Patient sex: M
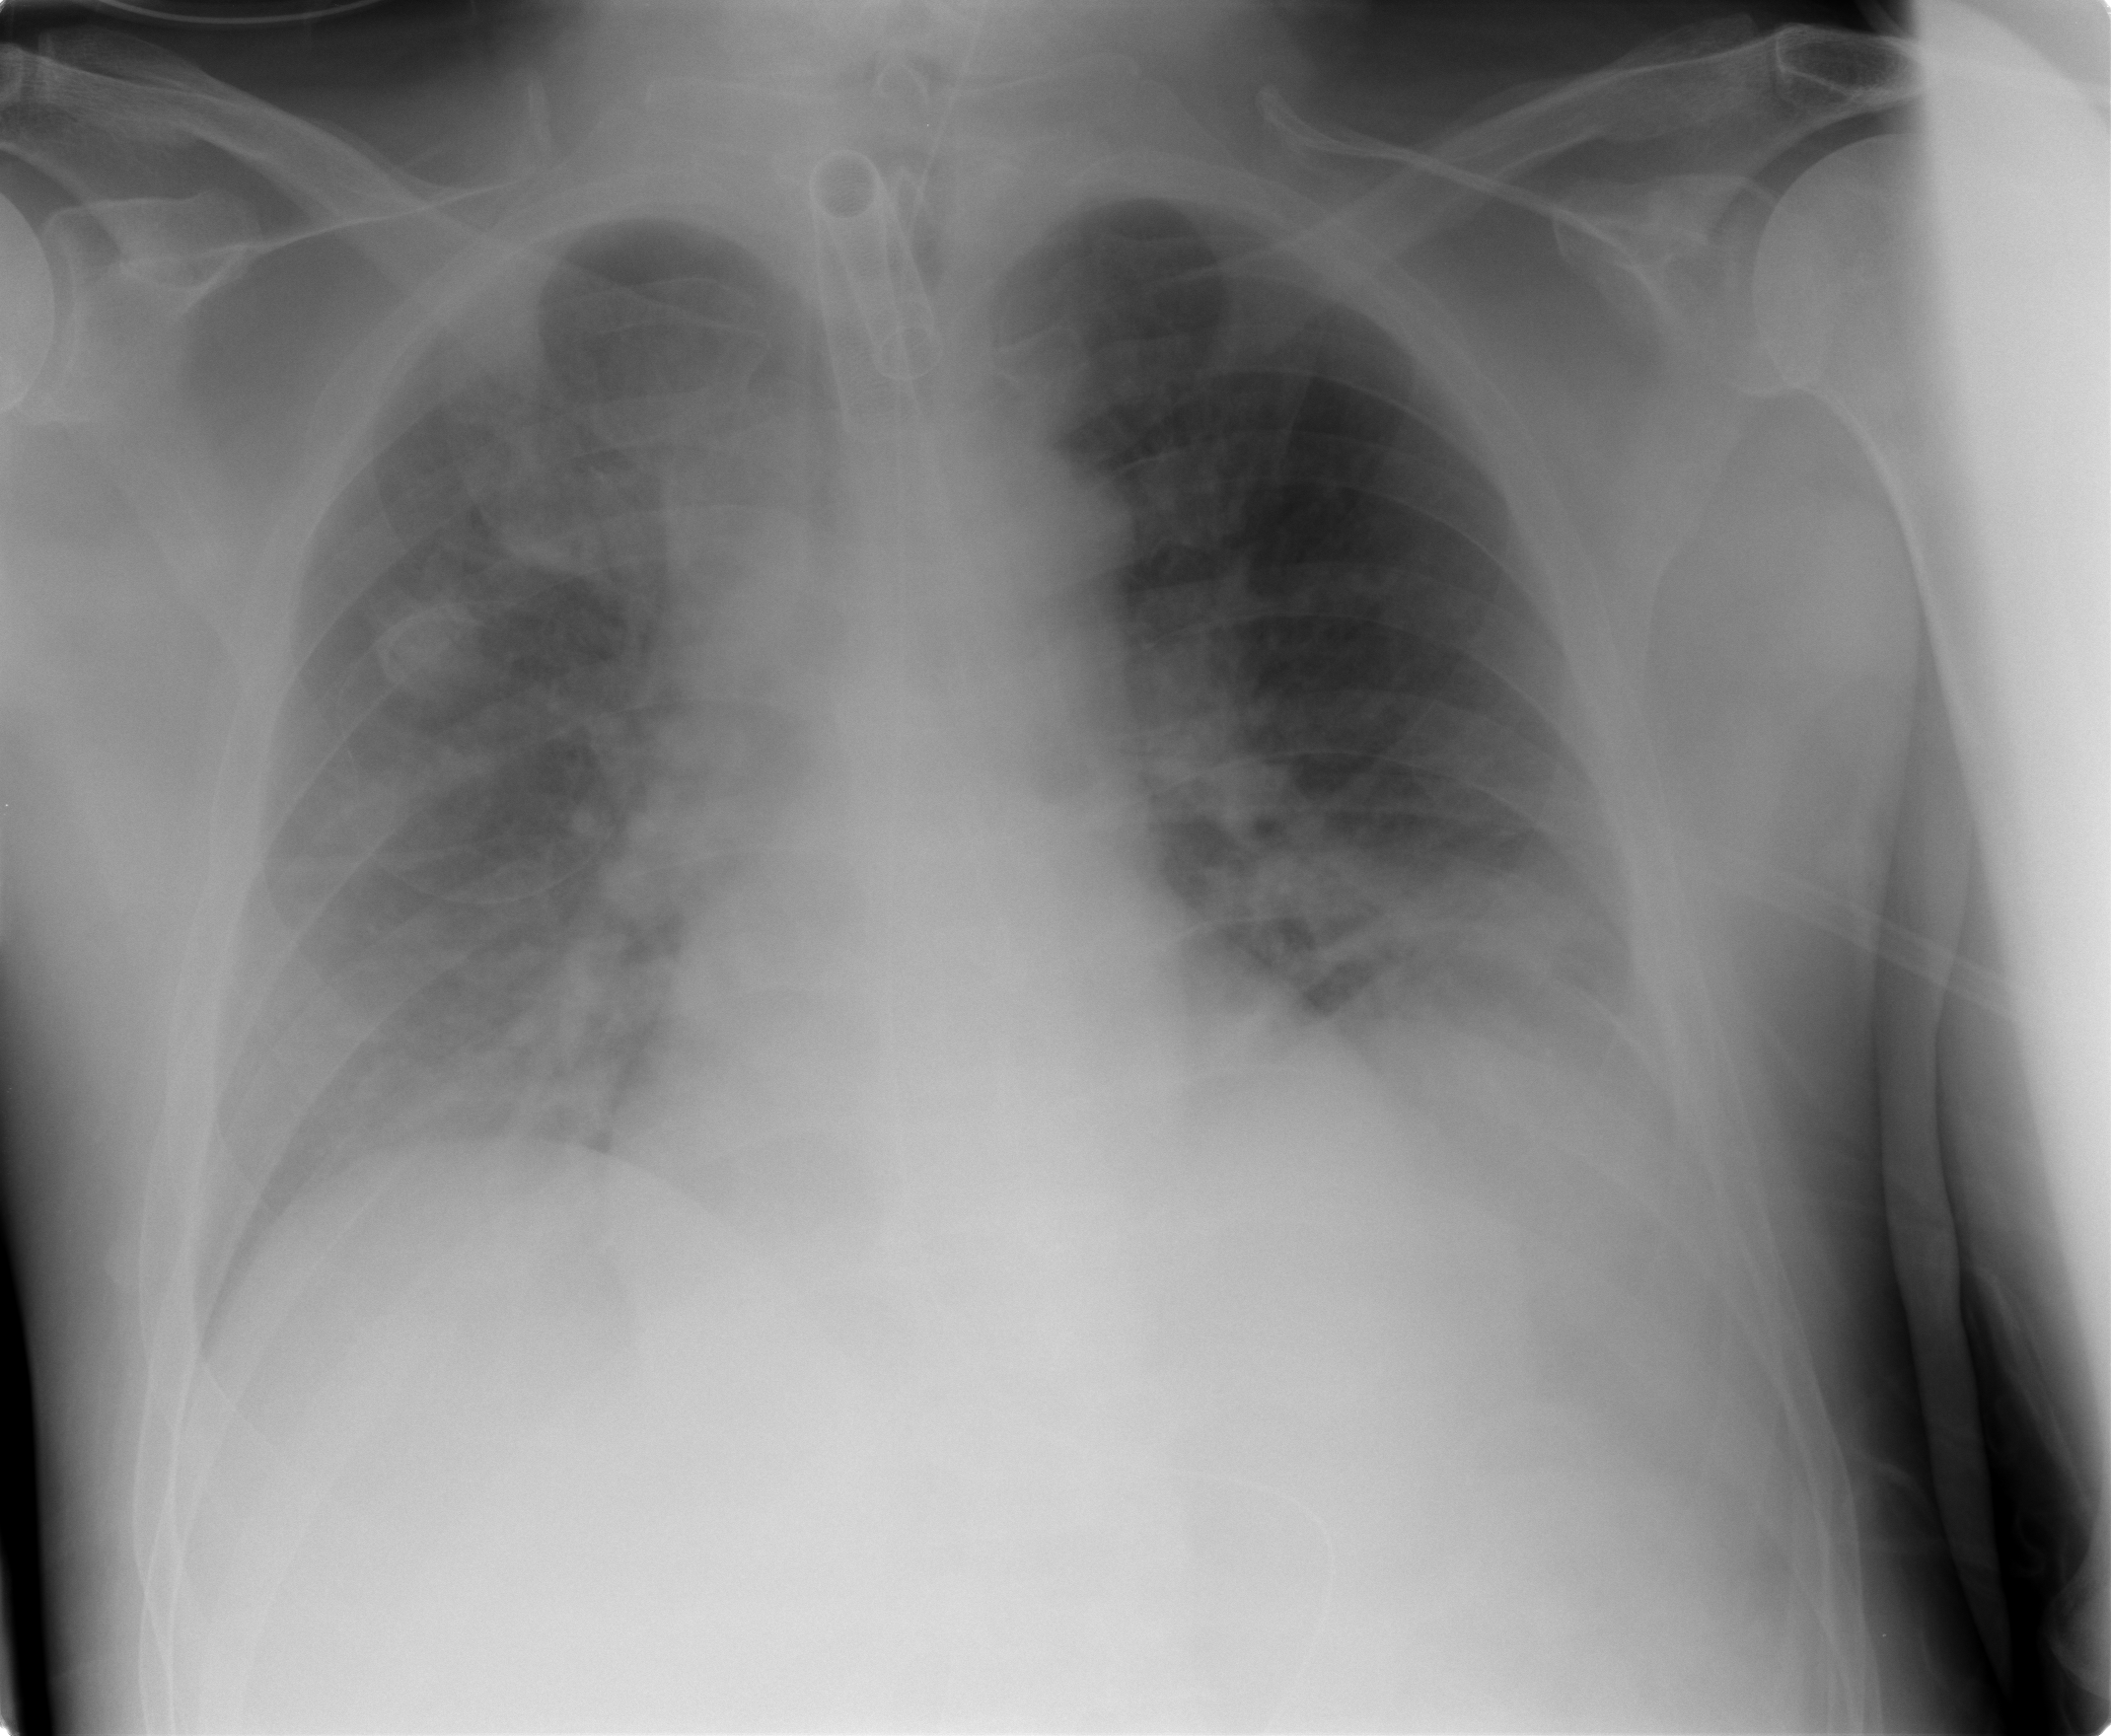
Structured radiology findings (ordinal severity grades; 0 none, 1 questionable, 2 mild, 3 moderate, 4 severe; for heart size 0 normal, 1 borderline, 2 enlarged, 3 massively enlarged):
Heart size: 0
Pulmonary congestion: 0
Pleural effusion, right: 1
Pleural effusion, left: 0
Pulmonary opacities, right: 3
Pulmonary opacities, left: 2
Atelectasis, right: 2
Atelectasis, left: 2